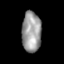
Tissue: skin
Cell type: Epithelial cells
Senescence score: 0.7462
Nuclear area (px): 767
Mean DAPI intensity: 154.941